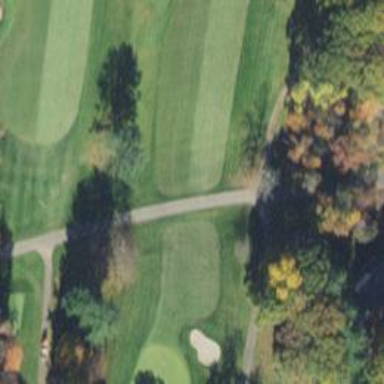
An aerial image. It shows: View of golf hole.